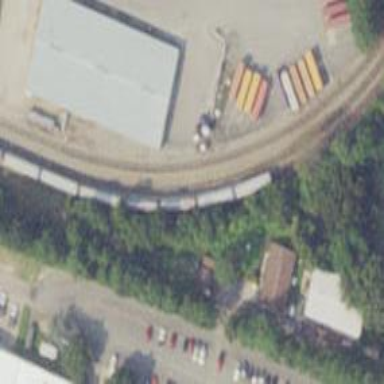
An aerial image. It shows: Rail spur service.